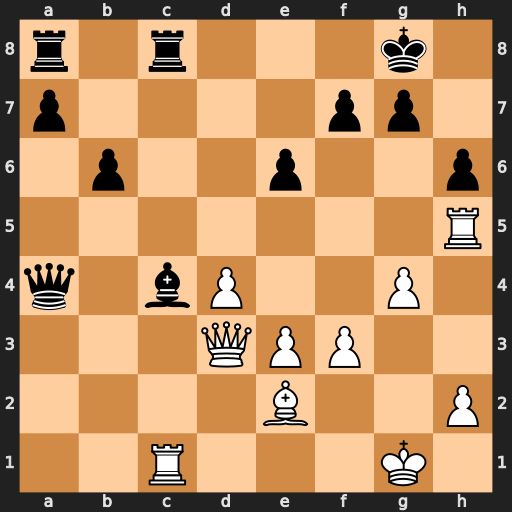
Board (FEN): r1r3k1/p4pp1/1p2p2p/7R/q1bP2P1/3QPP2/4B2P/2R3K1
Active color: w
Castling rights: -
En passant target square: -
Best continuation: Rxc4 Qxc4 Qxc4 Rxc4 Bxc4